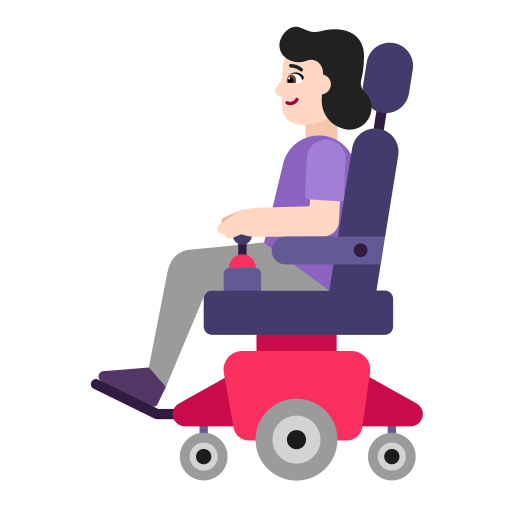
woman in motorized wheelchair flat light